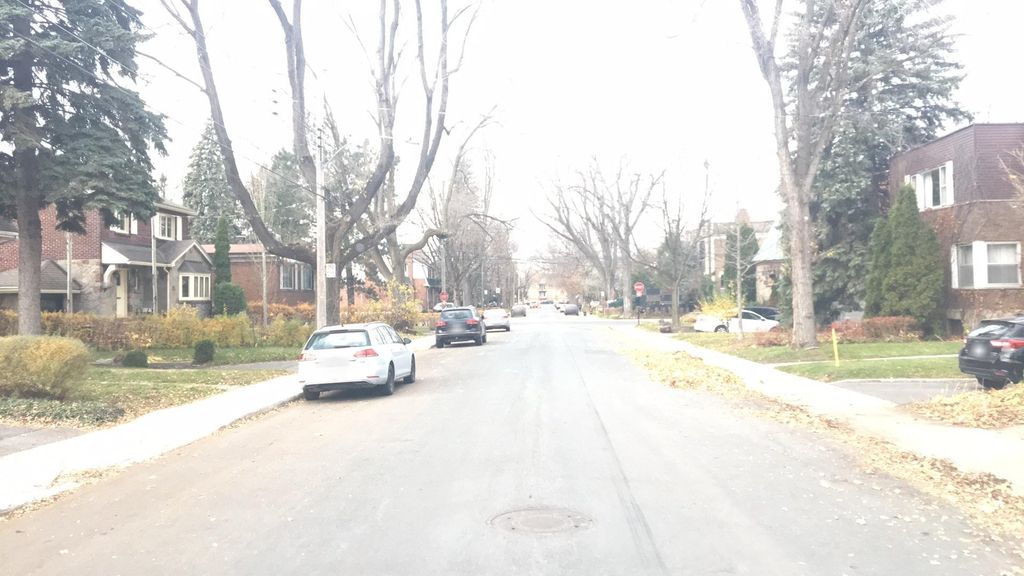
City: montreal